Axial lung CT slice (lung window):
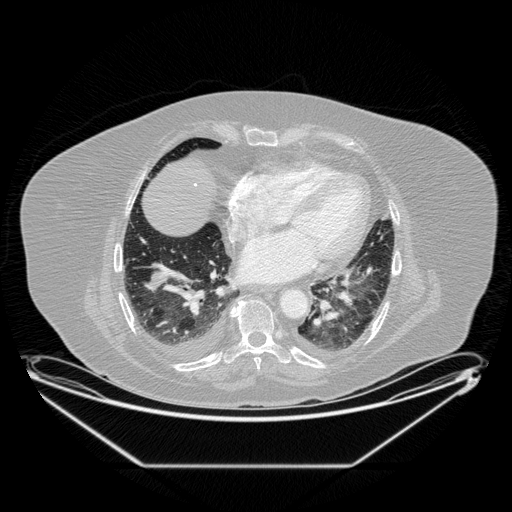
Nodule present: yes
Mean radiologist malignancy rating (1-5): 4.25